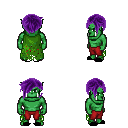
a pixel art fantasy rpg character, male body template, orc, green skin, green tattered cape, red pants, purple pixie cut hairstyle, black slippers, four views (front, back, left, right), 2x2 character sprite sheet, small pixel art, hard edges, no anti-aliasing